Interaction volume radius: 10 \u00c5
Interaction volume height: 35 \u00c5
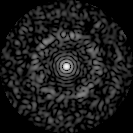
Disorder parameter: 0.84